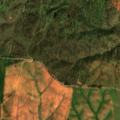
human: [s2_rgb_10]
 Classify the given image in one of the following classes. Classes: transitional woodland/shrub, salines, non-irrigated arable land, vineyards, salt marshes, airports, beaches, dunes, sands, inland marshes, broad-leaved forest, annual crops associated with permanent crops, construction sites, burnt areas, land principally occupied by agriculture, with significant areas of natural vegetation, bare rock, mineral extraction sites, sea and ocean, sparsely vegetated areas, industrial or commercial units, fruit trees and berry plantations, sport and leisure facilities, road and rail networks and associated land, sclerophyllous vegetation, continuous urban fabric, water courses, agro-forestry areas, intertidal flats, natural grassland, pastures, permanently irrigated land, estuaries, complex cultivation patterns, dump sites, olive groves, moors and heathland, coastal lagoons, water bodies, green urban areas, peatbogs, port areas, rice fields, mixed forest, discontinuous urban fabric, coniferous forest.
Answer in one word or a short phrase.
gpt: non-irrigated arable land, agro-forestry areas, transitional woodland/shrub